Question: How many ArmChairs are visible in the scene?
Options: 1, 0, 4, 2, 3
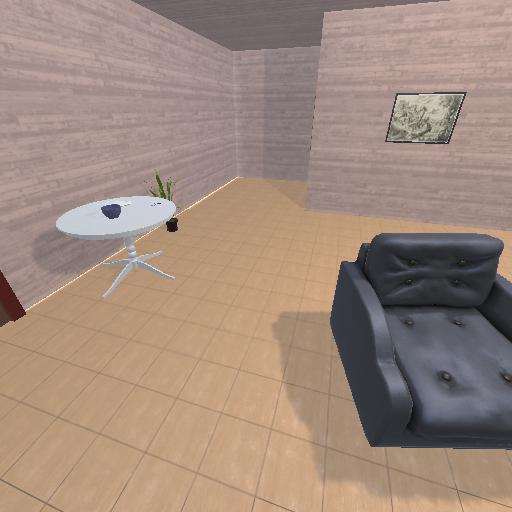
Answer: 1